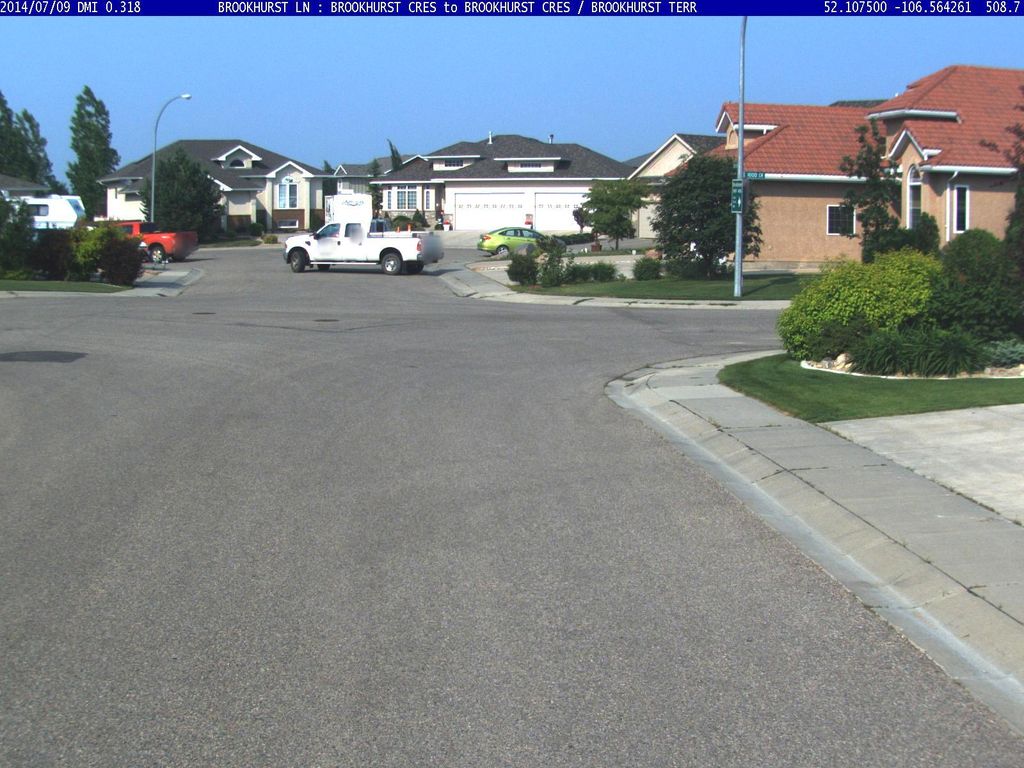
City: saskatoon